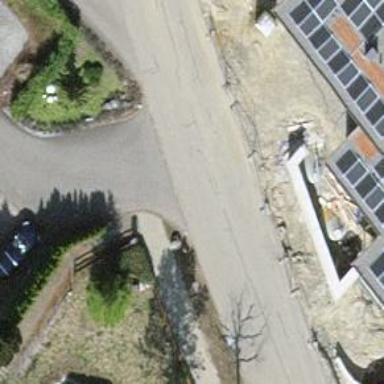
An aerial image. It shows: Road with steps.